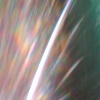
Label: sunburn